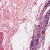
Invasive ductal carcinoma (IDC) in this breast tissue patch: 1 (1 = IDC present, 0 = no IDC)